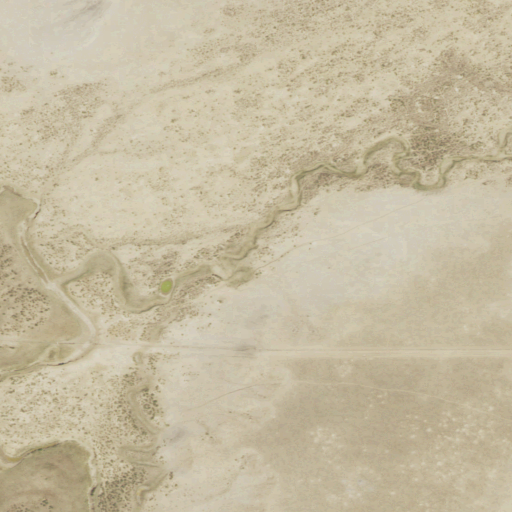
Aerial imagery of valley in Wyoming named Walker Draw containing shrub and grassland